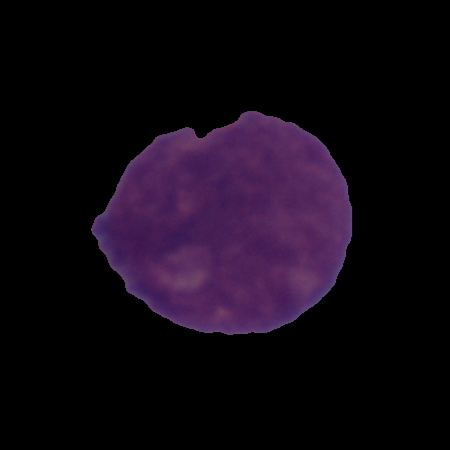
Label: cancer